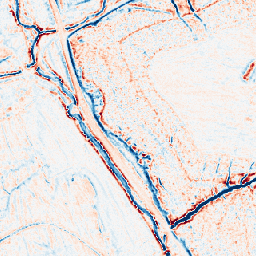
Category: edge_preserving
Decomposition family: bilateral
Decomposition parameters: d: 9
sigma_color: 25
sigma_space: 150
Upsampling method: nearest
Upsampling parameters: scale: 8
Upsampling scale: 8